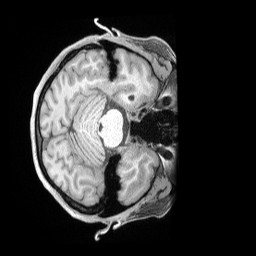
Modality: T1w
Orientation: axial
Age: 35
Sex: female
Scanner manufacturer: siemens
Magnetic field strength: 3 T
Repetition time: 2 s
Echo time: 0.00211 s